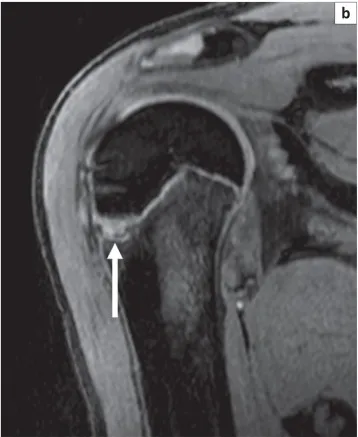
Chronic physeal stress on magnetic resonance imaging. (b) Sagittal volumetric gradient echo magnetic resonance image (13.9/5.2 ms, 30. Flip angle) of the proximal right humerus of a 12-year-old male baseball player shows a focal region of abnormal widening (arrow) of the lateral aspect of the proximal humeral physis, with a configuration similar to the great toe metatarsal physis in the patient shown in Figure 2. This so-called 'Little Leaguer's shoulder' is another example of physeal stress change attributed to a chronic traction injury.
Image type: radiology (mri)